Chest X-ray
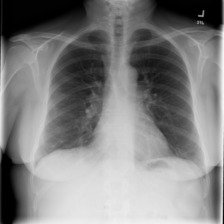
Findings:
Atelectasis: positive
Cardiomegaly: negative
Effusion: negative
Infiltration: negative
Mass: negative
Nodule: negative
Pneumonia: negative
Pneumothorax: negative
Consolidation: negative
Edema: negative
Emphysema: negative
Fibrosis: negative
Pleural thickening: negative
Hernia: negative